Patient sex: M
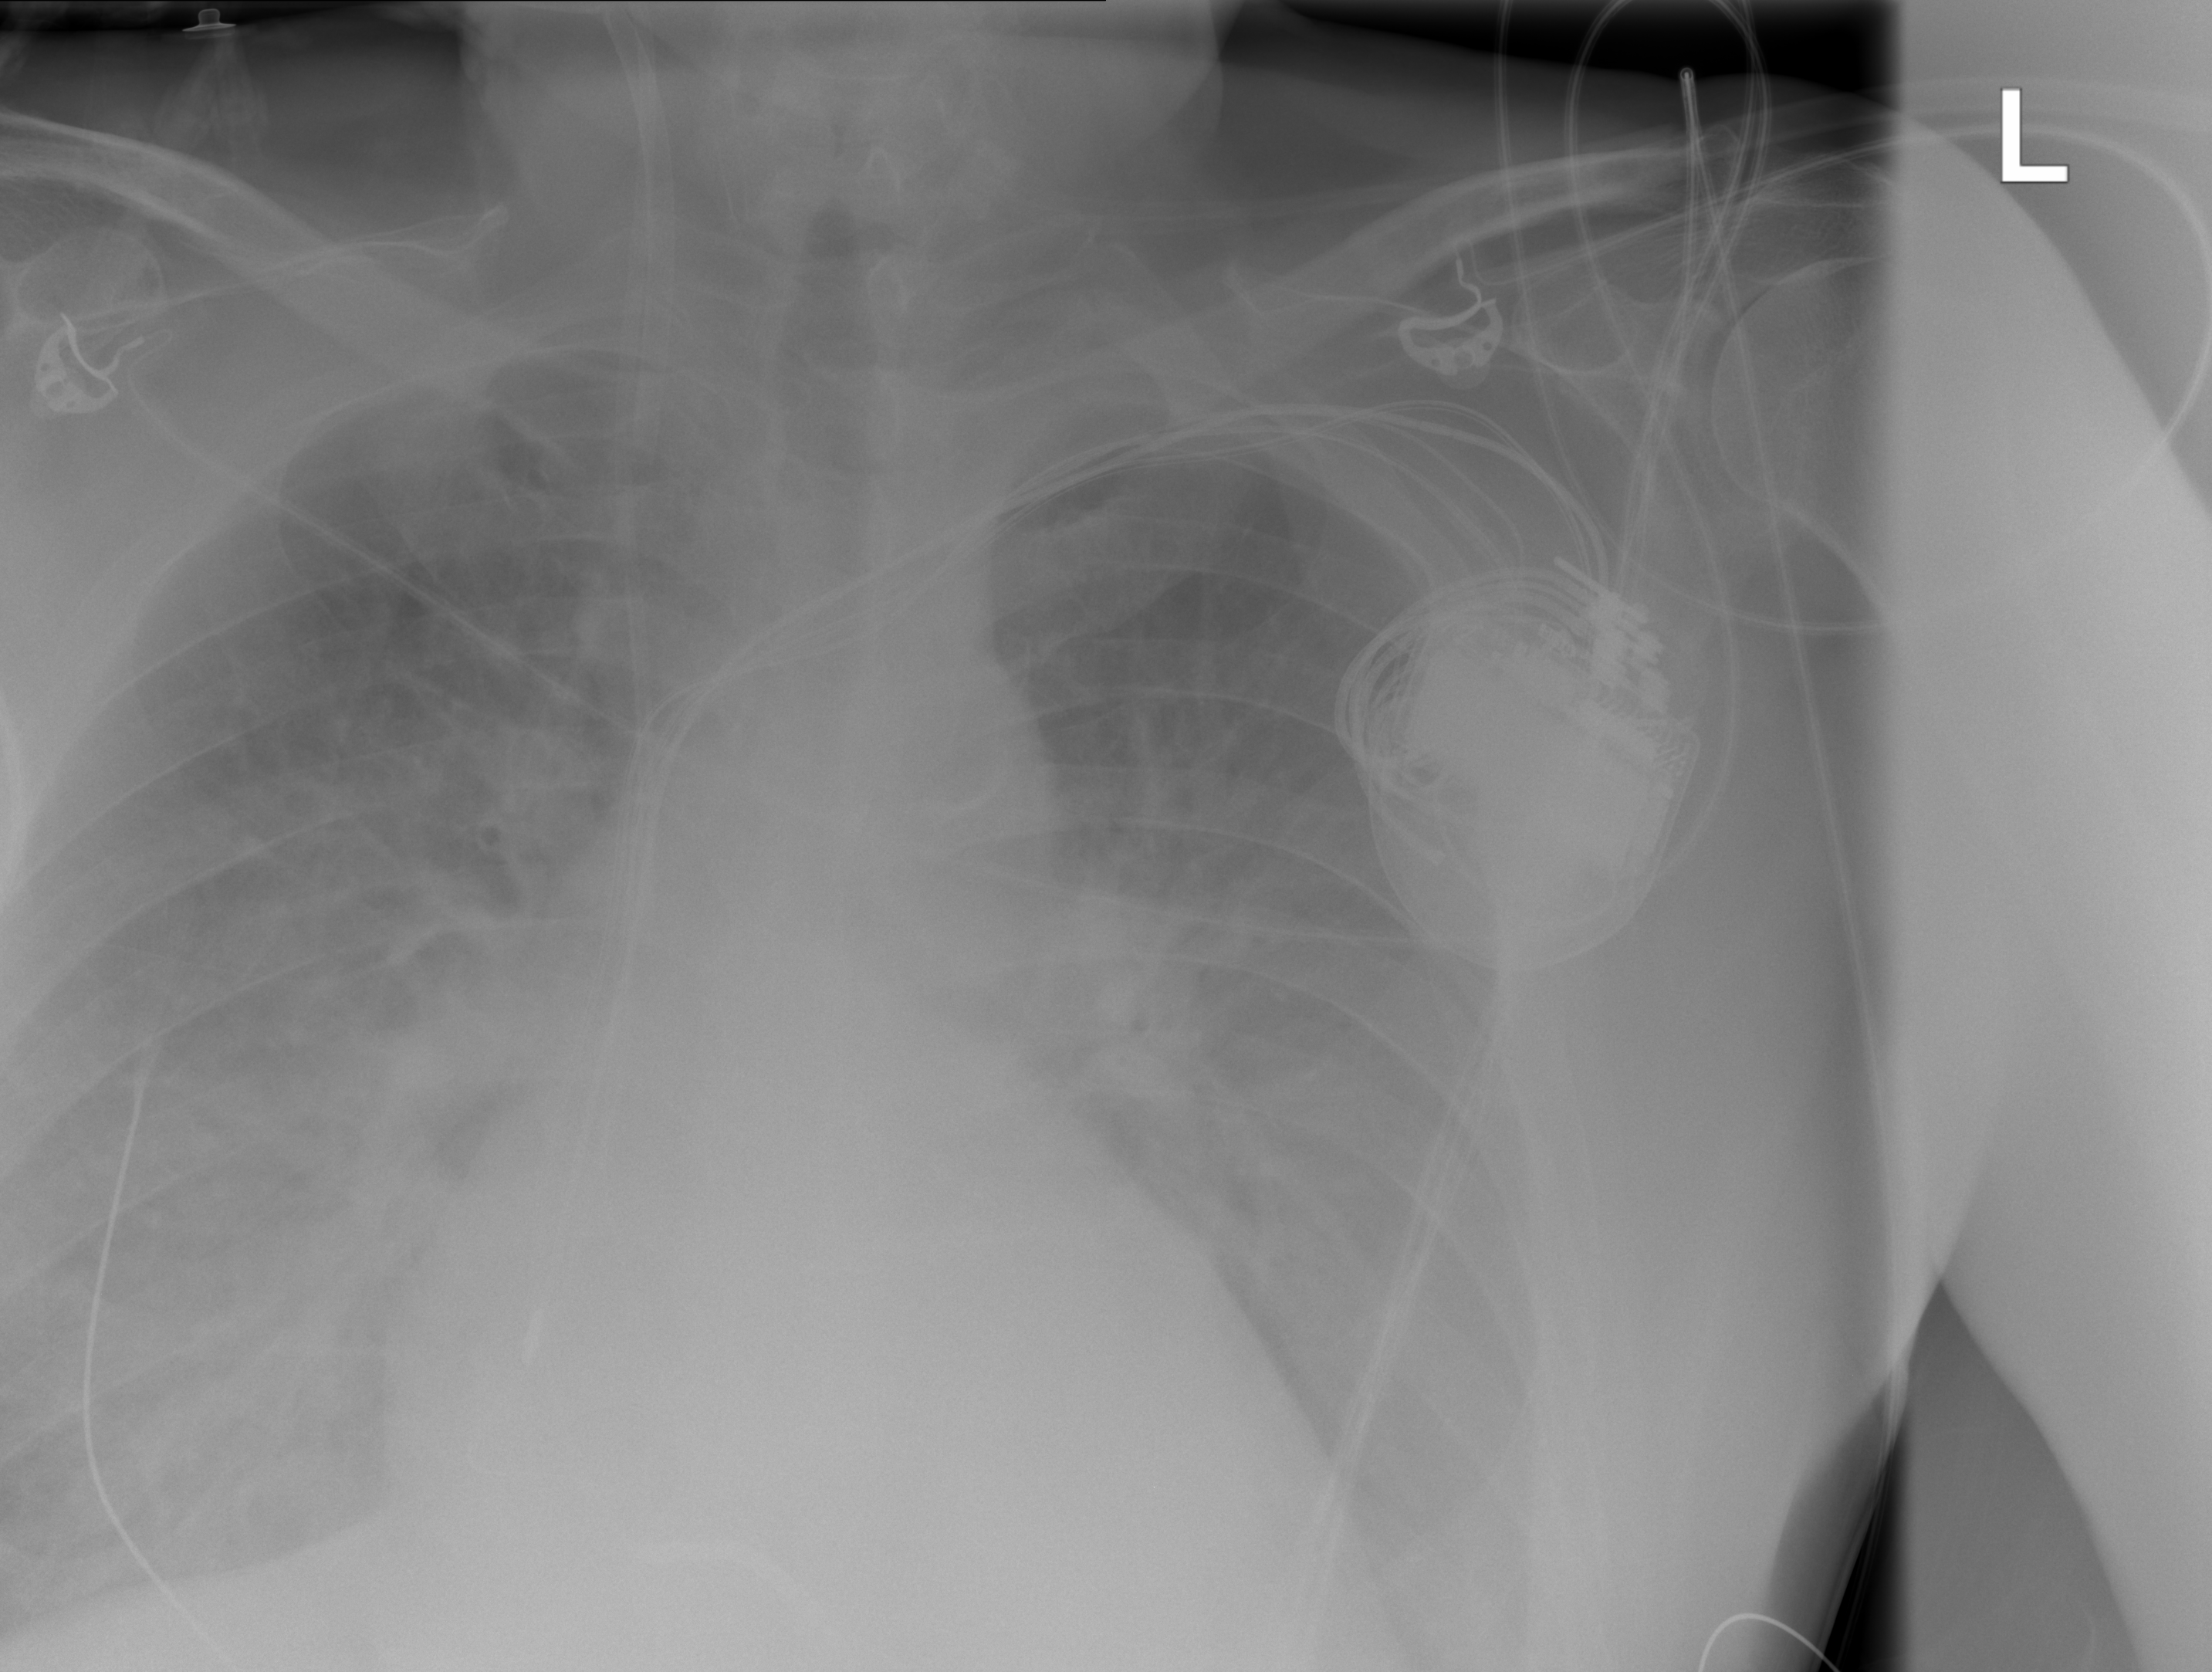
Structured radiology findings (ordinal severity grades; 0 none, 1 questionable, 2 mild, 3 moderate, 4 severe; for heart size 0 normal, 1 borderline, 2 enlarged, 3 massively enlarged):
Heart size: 2
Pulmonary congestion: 3
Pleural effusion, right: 0
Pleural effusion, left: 0
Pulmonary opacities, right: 0
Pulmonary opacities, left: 0
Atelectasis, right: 0
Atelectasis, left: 0